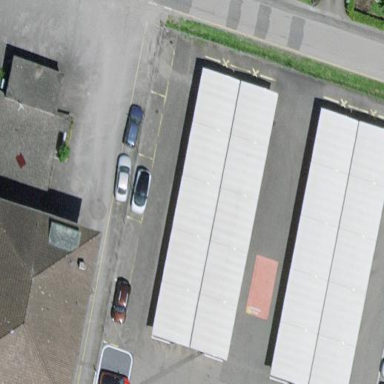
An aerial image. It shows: View of roof of building.